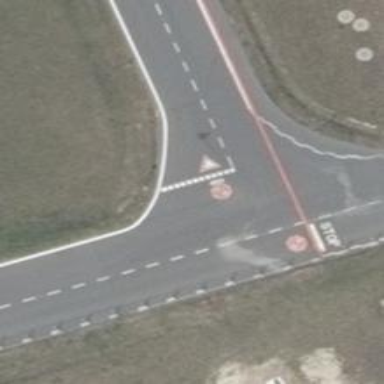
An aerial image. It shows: Stop road.